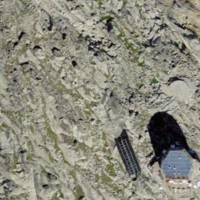
EUNIS habitat code: 48
Species observed at this site:
Pyrrhocorax graculus
Prunella collaris
Montifringilla nivalis